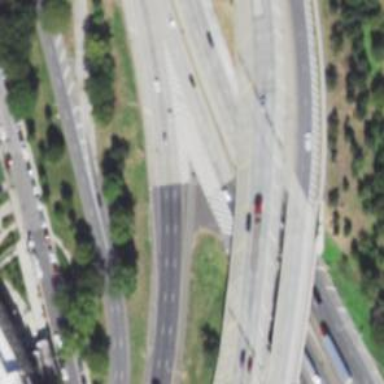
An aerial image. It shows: Asphalt motorway.